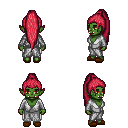
a pixel art fantasy rpg character, female body template, orc, green skin, white robe, white pants, ruby red extra-long topknot hairstyle, brown slippers, four views (front, back, left, right), 2x2 character sprite sheet, small pixel art, hard edges, no anti-aliasing